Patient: sex F, age 76
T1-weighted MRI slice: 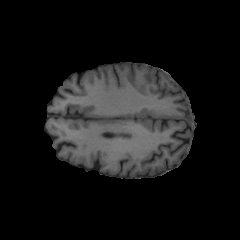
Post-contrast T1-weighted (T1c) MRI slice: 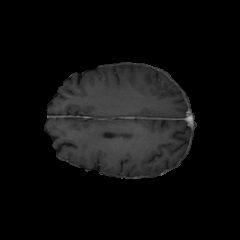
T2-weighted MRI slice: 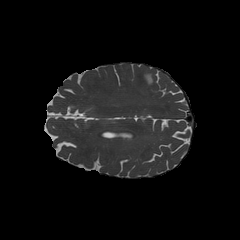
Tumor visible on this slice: yes
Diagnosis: Glioblastoma, IDH-wildtype
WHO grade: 4